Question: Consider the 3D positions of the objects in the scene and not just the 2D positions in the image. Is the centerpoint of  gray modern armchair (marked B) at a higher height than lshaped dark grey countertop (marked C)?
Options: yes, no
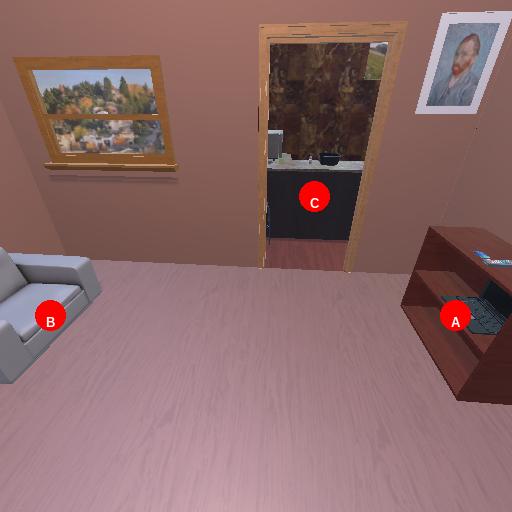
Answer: yes